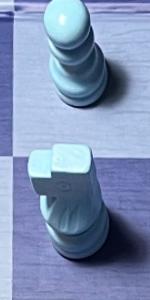
Label: Knight_White